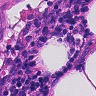
Metastatic tissue present: no